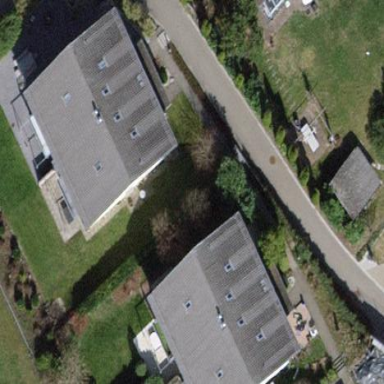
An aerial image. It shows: Terrace building.